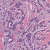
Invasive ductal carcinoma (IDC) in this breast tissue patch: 1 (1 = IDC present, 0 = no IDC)